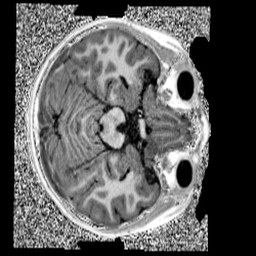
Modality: UNIT1
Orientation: axial
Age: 10
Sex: male
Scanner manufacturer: siemens
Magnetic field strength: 3 T
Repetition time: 4 s
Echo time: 0.00299 s